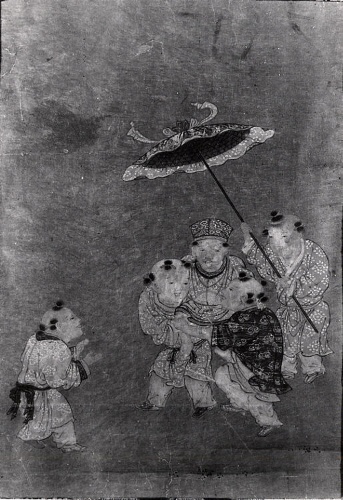
Artist: Isei
Artist bio: Japanese, mid-16th century
Object type: Painting
Classification: Paintings
Medium: Framed painting; ink and color on paper
Culture: Japan
Period: Muromachi period (1392–1573)
Dimensions: Image: 15 5/16 × 13 1/16 in. (38.9 × 33.1 cm)
Department: Asian Art
Credit line: H. O. Havemeyer Collection, Bequest of Mrs. H. O. Havemeyer, 1929
Accession year: 1929
Repository: Metropolitan Museum of Art, New York, NY
Tags: Boys|Men|Playing|Animals